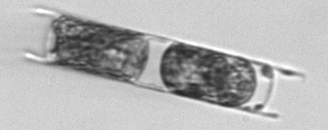
Label: Hemiaulus